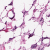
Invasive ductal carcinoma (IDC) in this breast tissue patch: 0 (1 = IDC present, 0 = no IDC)